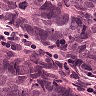
Metastatic tissue present: yes